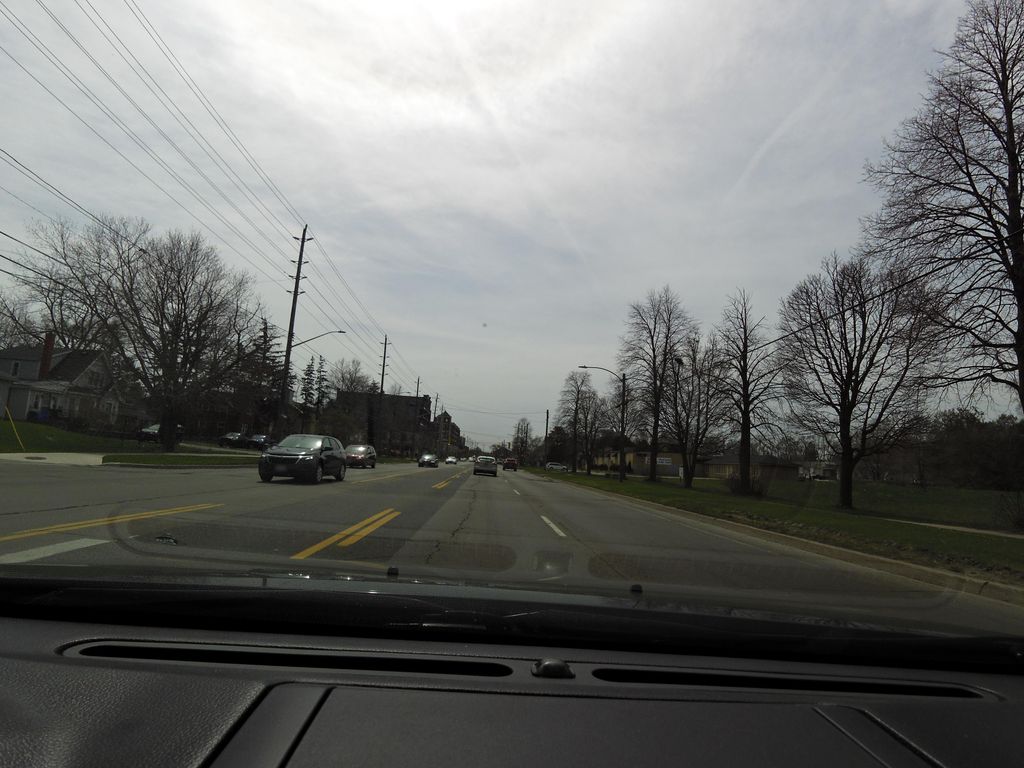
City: hamilton